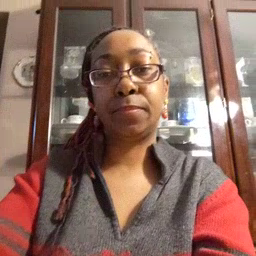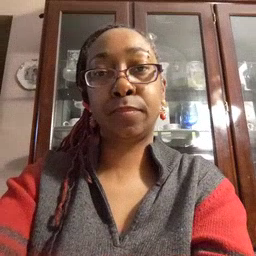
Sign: any